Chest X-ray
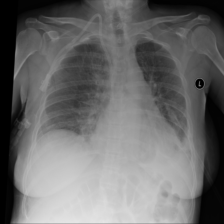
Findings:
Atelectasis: negative
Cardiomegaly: negative
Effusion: negative
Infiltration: negative
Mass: negative
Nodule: negative
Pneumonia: negative
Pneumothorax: negative
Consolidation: negative
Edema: negative
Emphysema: negative
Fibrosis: negative
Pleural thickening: negative
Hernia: negative